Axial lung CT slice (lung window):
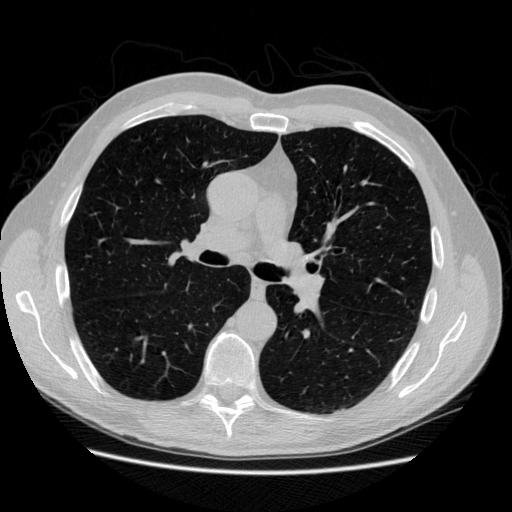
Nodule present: no